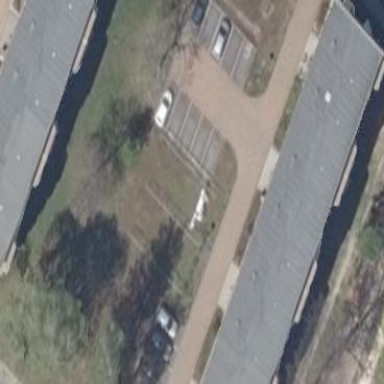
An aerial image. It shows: Paved parking area.